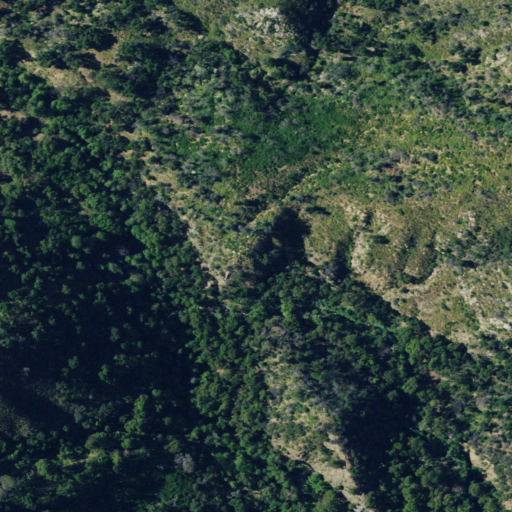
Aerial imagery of valley in California named Miller Canyon containing shrub, evergreen forest, grassland, and open development